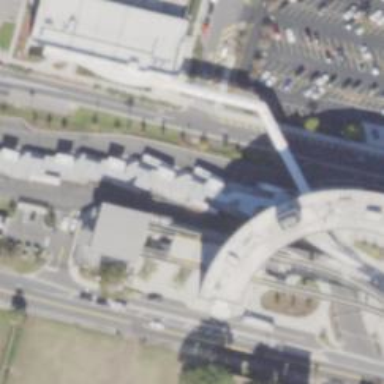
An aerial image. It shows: Monorail railway bridge.